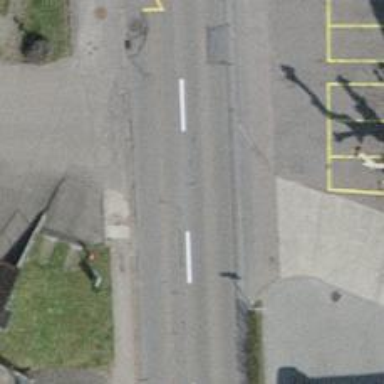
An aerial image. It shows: Asphalt road classified as tertiary.